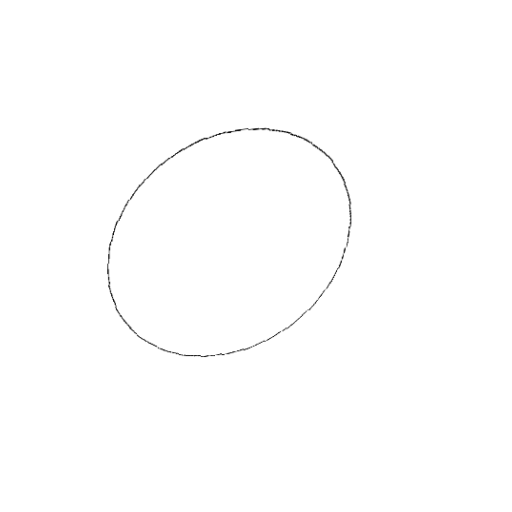
Crossing number: 0